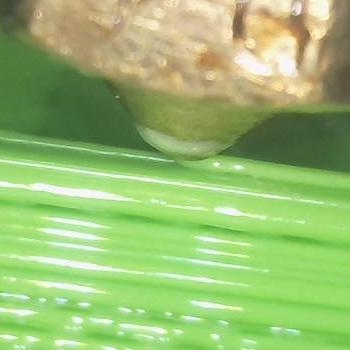
Flow rate: 66%